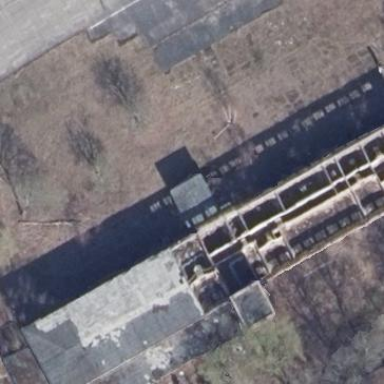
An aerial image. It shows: Ruins of building.